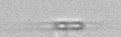
Label: Cylindrotheca